Question: I purchased EC2 AMI for Flash Media Server. Unfortunately I am unable to find any AMI Ids listed on Adobe WebSite with the the <URL>
I am confused about adding AMI to this. Anybody can help?

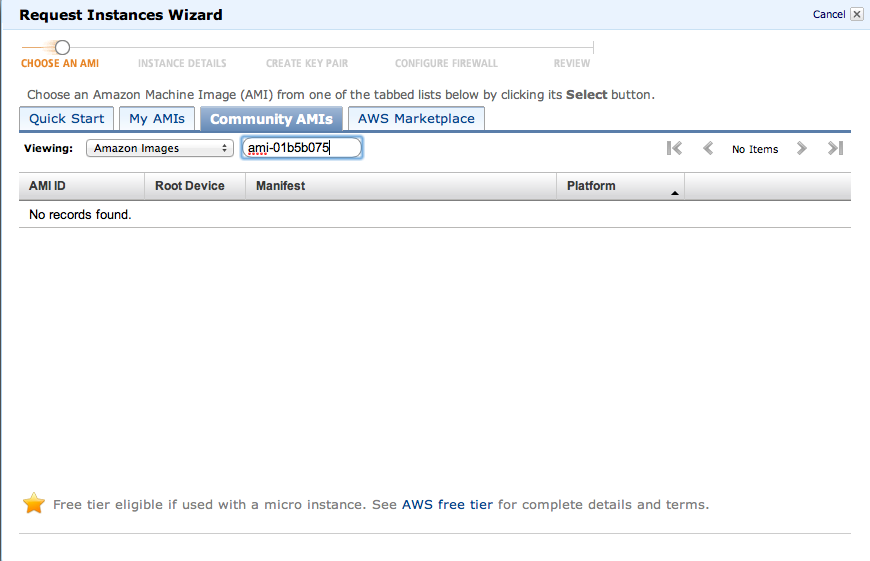
Answer: This AMI can only be launched in the EU West region as stated in Adobe's documentation. If you follow <URL>, it will begin the process of launching this instance for you.
If you want this in the N. Virginia region, follow <URL>